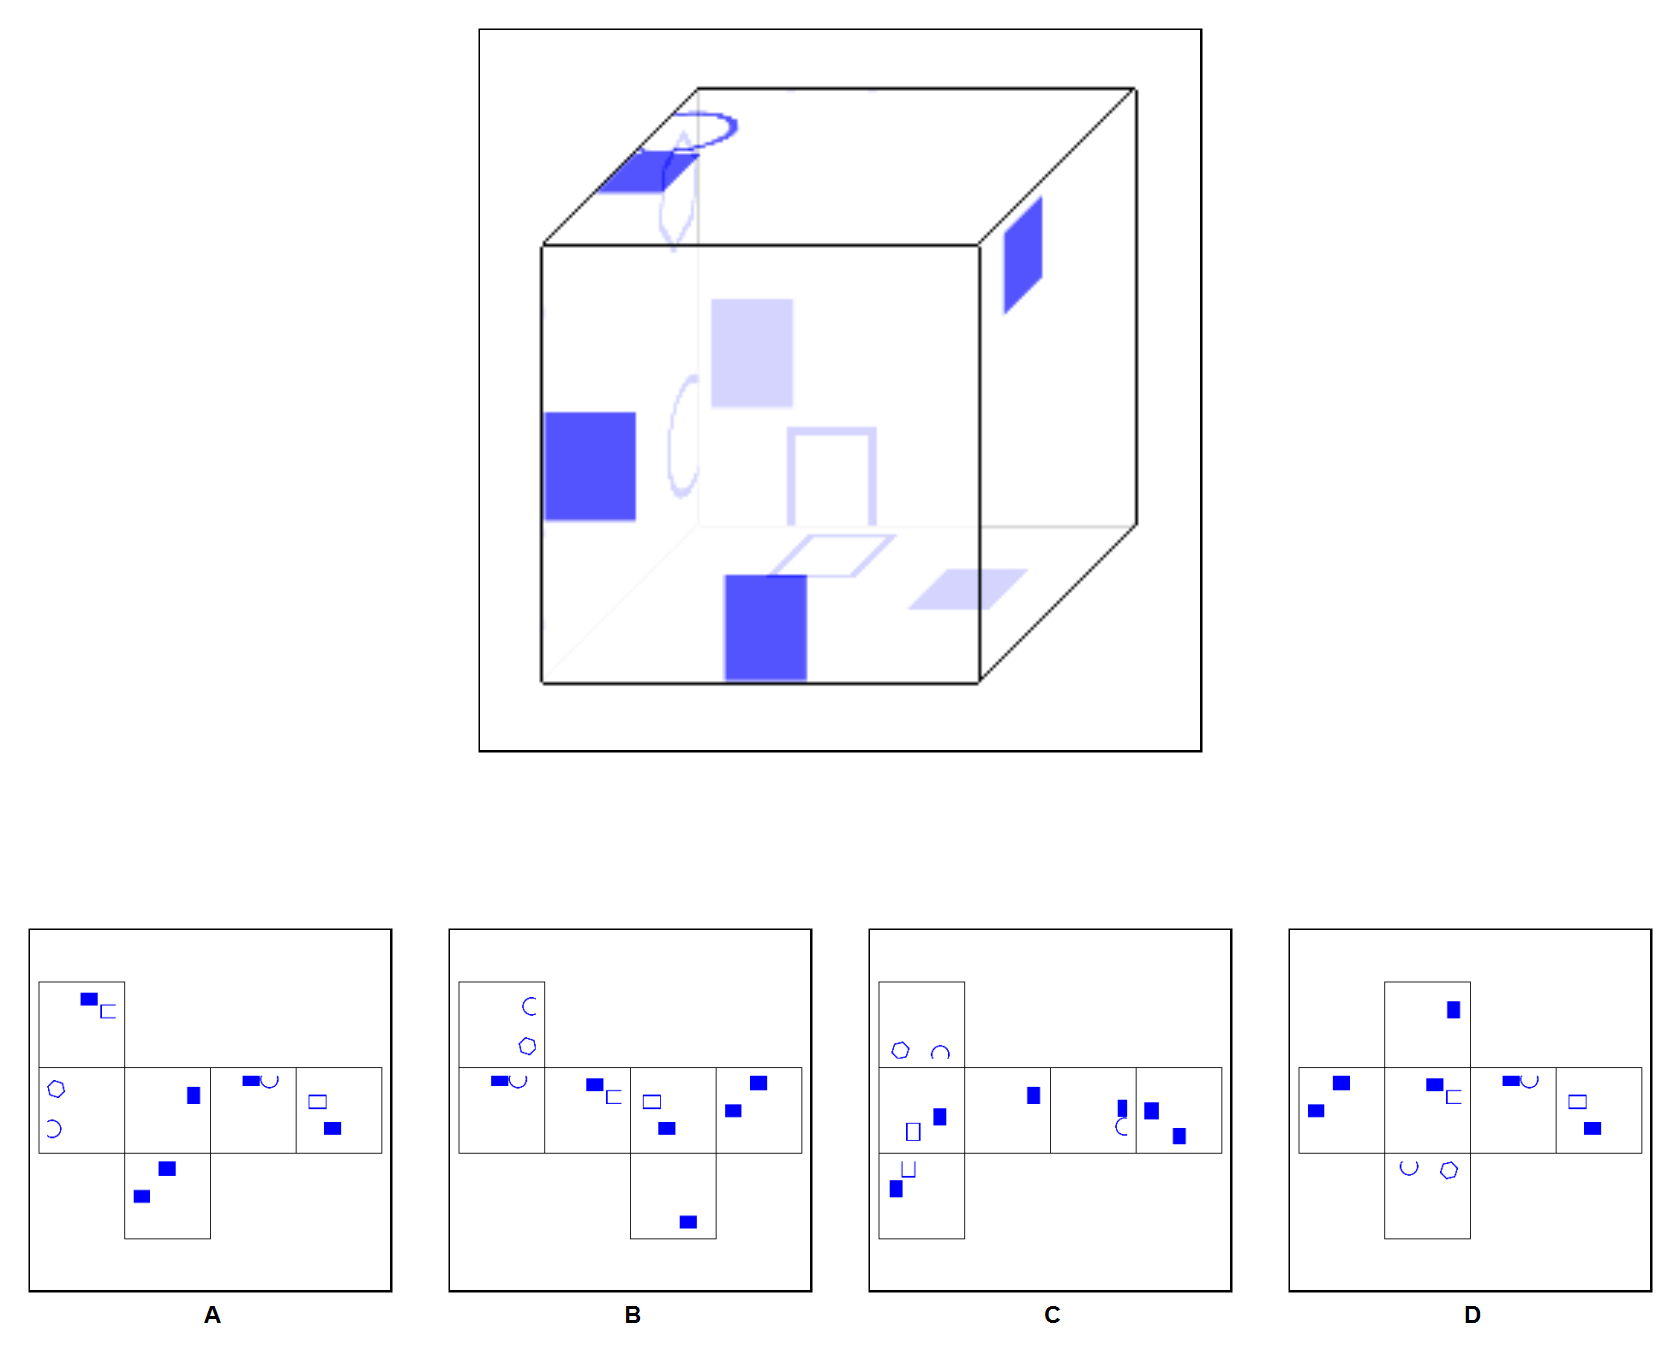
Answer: B